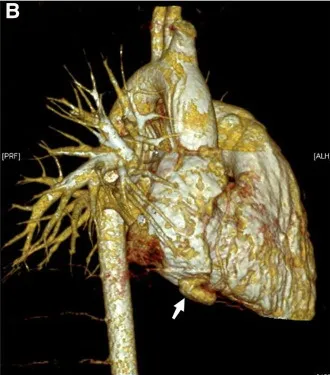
RAA (indicated by the white arrow).
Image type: radiology (ct)